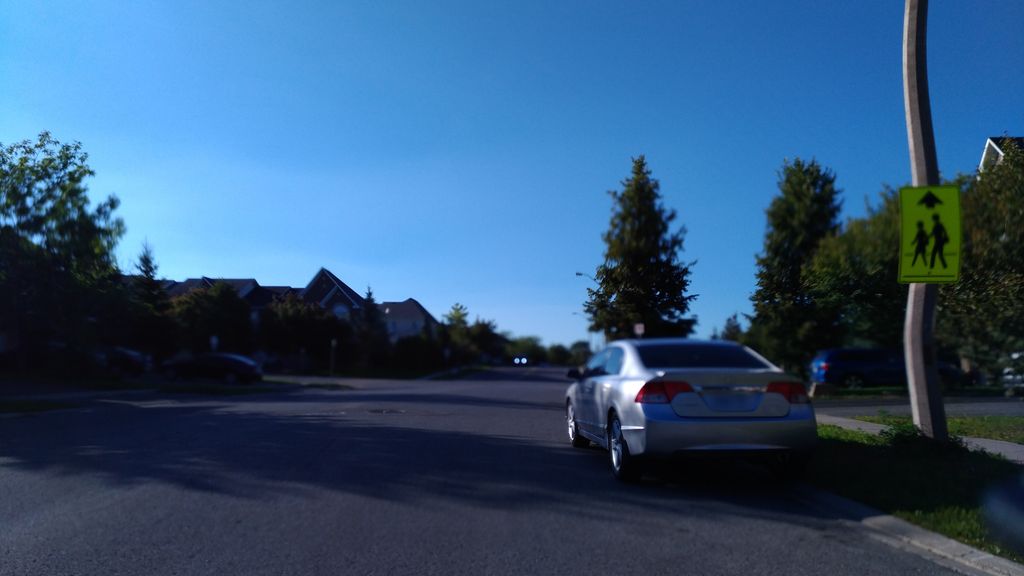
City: ottawa-gatineau